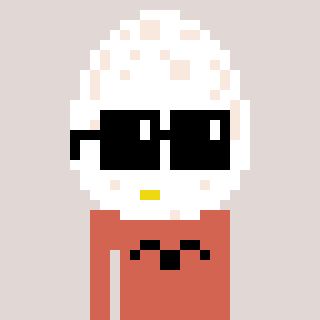
a pixel art character with square black sunglasses, a egg-shaped head and a peachy-colored body on a warm background